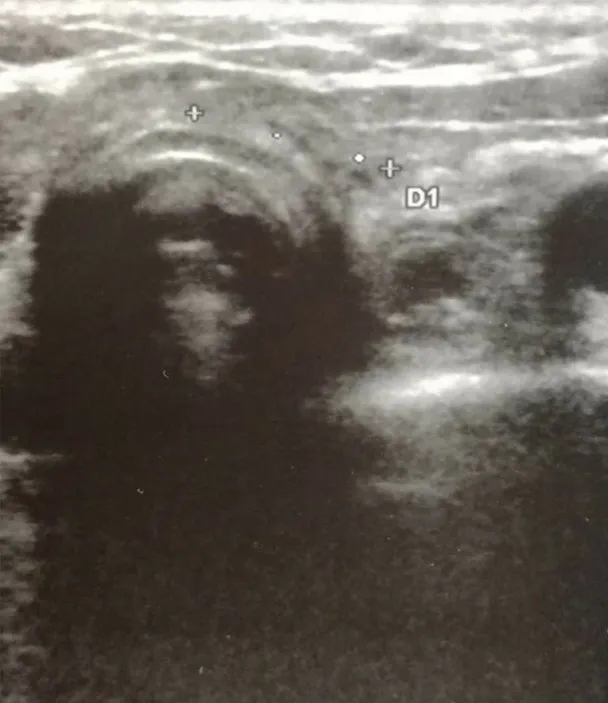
Neck ultrasonography performed at 10-month follow-up visit after the second cycle of intravenous methylprednisolone treatment shows complete regression of the two hypoechoic areas in the thyroid bed.
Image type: radiology (ultrasound)